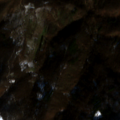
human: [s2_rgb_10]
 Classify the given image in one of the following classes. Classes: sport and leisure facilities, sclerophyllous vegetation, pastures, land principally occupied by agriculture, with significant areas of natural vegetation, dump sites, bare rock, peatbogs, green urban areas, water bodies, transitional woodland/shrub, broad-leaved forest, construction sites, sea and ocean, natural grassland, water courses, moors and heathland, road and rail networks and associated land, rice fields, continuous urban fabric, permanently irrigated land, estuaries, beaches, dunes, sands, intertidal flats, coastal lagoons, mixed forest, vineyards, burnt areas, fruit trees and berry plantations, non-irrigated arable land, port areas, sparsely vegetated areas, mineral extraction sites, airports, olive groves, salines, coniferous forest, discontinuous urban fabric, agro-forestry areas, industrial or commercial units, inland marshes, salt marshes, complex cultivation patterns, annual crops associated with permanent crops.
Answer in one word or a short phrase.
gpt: broad-leaved forest, transitional woodland/shrub